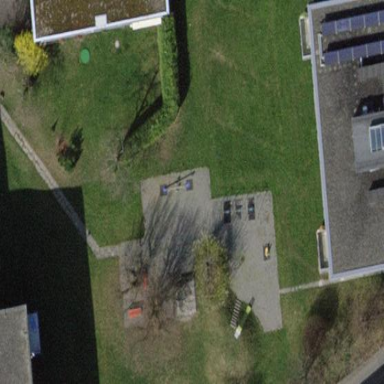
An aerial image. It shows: Playground area for leisure activities on the land.